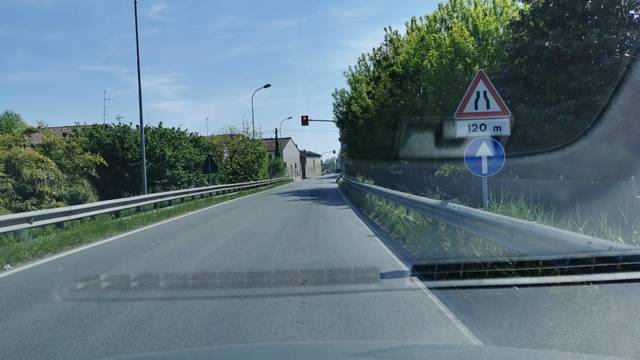
Region: Italy
Coordinates: 45.097, 9.99